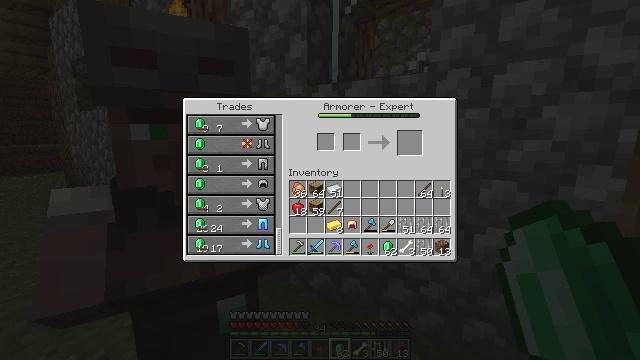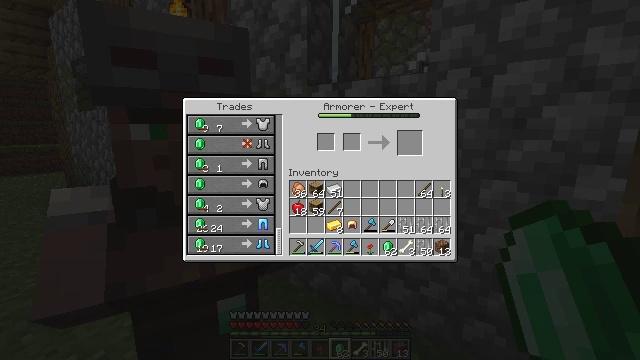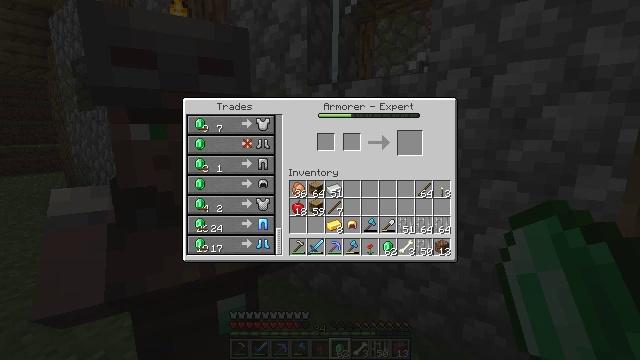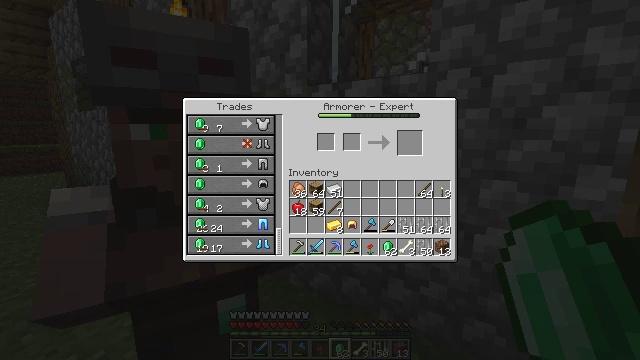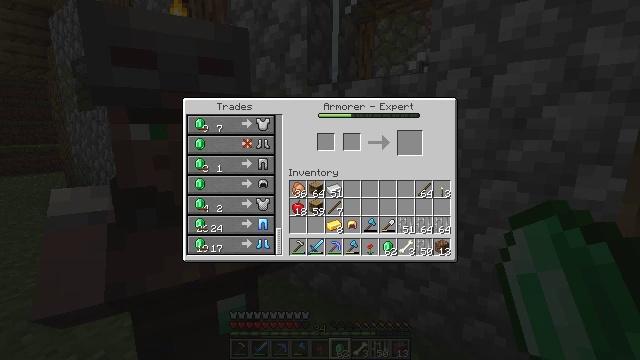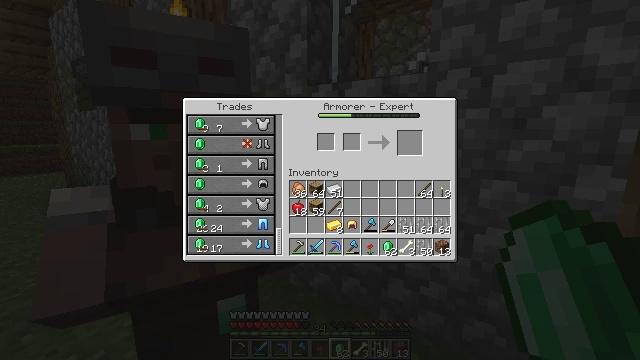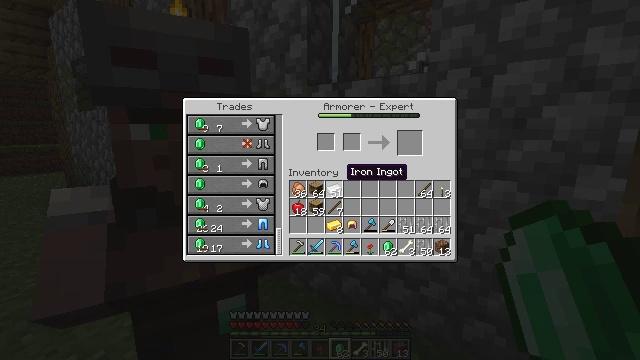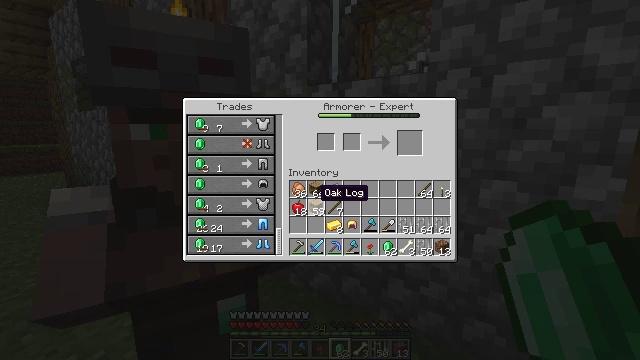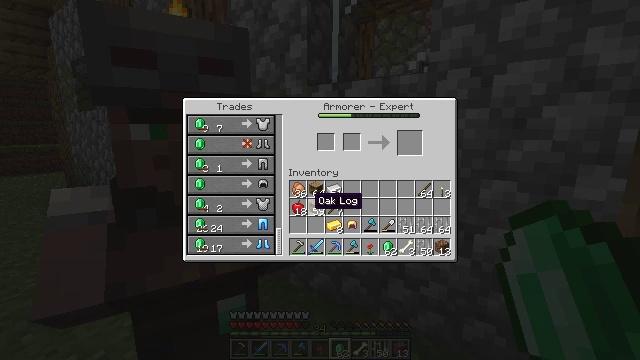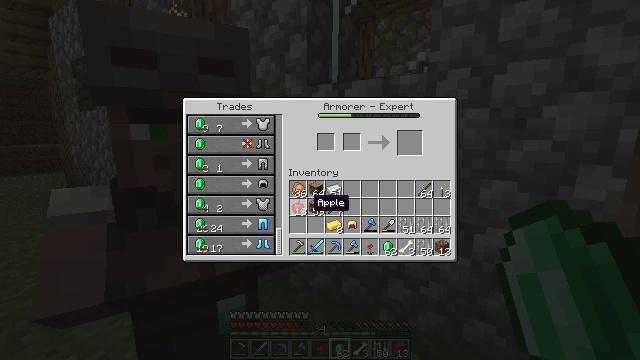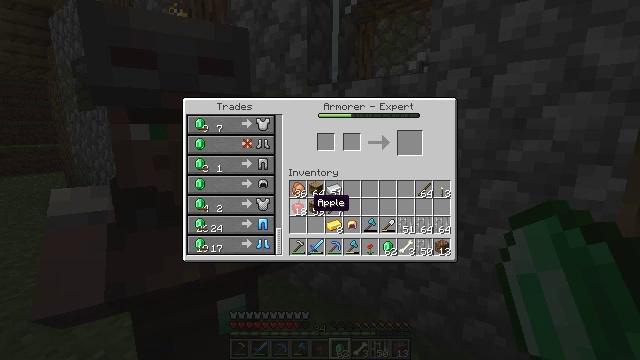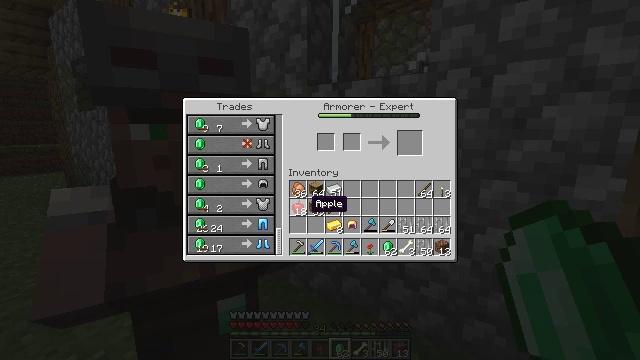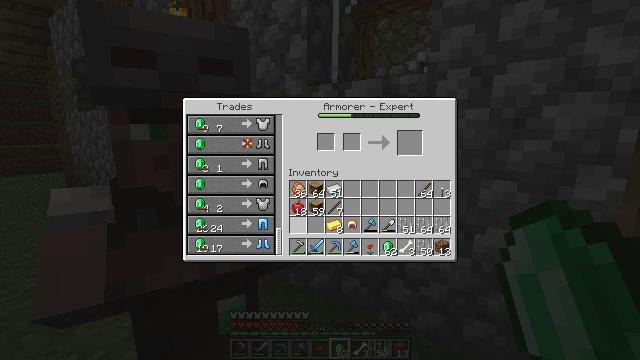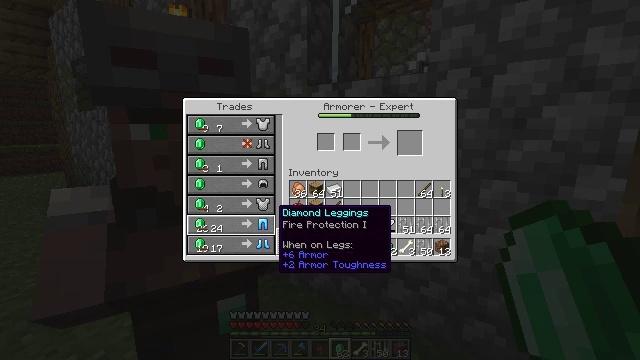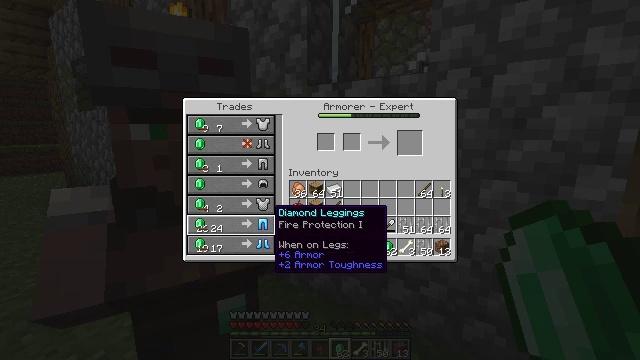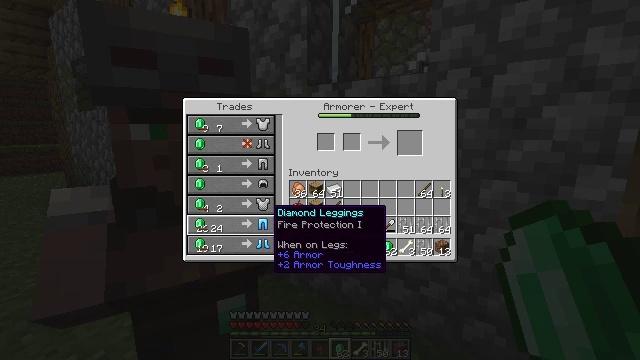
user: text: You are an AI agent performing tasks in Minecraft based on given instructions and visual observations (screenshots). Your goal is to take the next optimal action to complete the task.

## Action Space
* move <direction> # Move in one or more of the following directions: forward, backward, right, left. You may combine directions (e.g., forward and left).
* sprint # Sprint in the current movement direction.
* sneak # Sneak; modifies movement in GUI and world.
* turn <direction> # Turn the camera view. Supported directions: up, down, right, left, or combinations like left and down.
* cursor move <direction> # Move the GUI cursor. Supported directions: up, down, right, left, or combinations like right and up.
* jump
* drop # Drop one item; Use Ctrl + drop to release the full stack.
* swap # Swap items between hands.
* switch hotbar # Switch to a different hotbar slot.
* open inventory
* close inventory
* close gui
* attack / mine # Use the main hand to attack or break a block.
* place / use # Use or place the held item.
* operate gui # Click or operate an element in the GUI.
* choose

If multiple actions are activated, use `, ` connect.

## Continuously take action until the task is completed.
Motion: motion action
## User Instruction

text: Open the crafting menu to create a chainmail helmet.
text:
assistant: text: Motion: no_op
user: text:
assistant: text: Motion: no_op
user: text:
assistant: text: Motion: no_op
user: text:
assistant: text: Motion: no_op
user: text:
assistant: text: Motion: no_op
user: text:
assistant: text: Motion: cursor move left and down
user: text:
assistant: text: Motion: cursor move left and down
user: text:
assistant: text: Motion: cursor move down
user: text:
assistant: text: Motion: no_op
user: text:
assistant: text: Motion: no_op
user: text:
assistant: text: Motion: no_op
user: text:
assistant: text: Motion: cursor move left
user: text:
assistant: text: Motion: cursor move left
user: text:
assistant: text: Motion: no_op
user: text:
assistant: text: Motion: no_op
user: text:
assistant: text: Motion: no_op
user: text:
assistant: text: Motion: no_op
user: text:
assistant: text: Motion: no_op
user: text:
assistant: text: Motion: no_op
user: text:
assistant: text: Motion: no_op
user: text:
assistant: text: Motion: no_op
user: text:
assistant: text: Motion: no_op
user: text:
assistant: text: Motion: no_op
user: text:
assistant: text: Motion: no_op
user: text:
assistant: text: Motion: no_op
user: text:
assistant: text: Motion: no_op
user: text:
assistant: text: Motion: cursor move down
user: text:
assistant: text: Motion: cursor move down
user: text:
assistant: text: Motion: no_op
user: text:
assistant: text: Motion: no_op